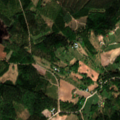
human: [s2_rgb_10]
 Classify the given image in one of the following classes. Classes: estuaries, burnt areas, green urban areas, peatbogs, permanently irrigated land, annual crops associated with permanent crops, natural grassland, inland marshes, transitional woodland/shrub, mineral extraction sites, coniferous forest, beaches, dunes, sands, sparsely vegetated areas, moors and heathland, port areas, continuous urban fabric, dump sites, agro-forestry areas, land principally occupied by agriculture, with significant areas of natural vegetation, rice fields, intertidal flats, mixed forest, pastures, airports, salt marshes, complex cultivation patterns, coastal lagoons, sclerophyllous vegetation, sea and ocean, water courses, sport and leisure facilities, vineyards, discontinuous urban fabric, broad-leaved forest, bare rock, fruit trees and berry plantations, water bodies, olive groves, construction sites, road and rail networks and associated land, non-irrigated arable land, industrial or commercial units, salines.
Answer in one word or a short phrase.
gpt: land principally occupied by agriculture, with significant areas of natural vegetation, coniferous forest, mixed forest, water bodies